Question: how to display first array in first row then second array in second row then third array in third row
'''
Array
(
[S] => Array
(
[0] => Array
(
[id] => 61
[area_code] => SS-5
)
)
[A] => Array
(
[0] => Array
(
[id] => 24
[area_code] => AHUP-9
)
)
)
'''

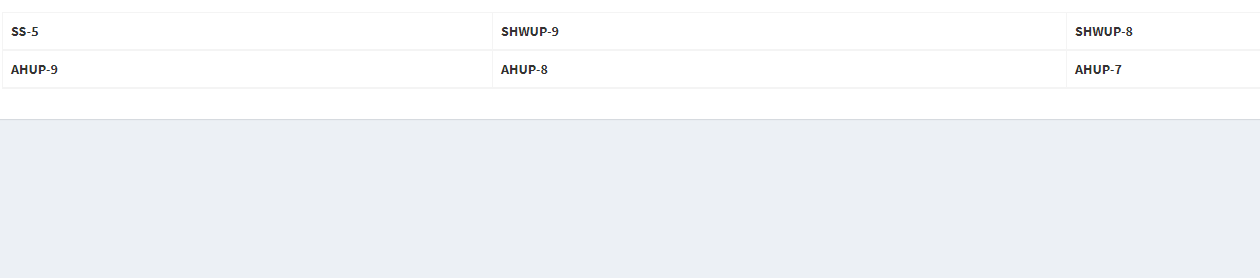
Answer: Use simple 'foreach' loop with concatenation:
'''
foreach($data as $upkey=>$set){
foreach($set as $ind=>$value){
echo $value['area_code'];
if (isset($set[$ind+1])) echo '-----';
}
echo PHP_EOL;
}
'''
<URL>
If you need a table with columns and rows you can use simple example like:
'''
// open table(thead included) and tbody tags
echo '<table class="table"><thead></thead><tbody>';
foreach($data as $set){
// open row
echo '<tr>';
foreach($set as $value){
// print column with value
echo '<td>'.$value['area_code'].'</td>';
}
// close row
echo '</tr>';
}
// close tbody and table tags
echo '</tbody></table>';
'''
<URL>